Question: I am new to android development environment and I need to connect my app to firebase but I am getting this error
> Failed to resolve: firebase-auth-15.0.0
This error is shown in the statement:
'''
implementation 'com.google.firebase:firebase-auth:16.0.1:15.0.0'
'''
This statement contain details of two versions, I think the error is caused due to this, but this particular statement is provided by firebase itself. See the image:

I tried to change the above statement to
'''
implementation 'com.google.firebase:firebase-auth:16.0.3'
'''
But then firebase dependency is not setting up.
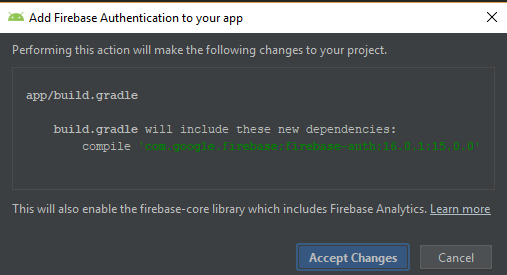
Answer: '''
implementation 'com.google.firebase:firebase-auth:16.0.1:15.0.0'
'''
Replace the above one with
'''
implementation 'com.google.firebase:firebase-auth:16.0.1'
'''